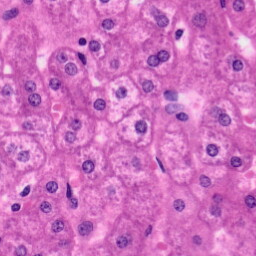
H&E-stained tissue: Liver